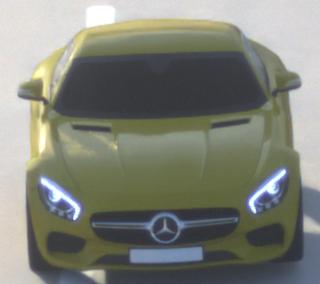
Make: Mercedes-Benz
Model: AMG GT Coupé
Detailed model: AMG GT (190) Coupé
Model produced from: 2014/10
Model produced until: 2017/01
Doors: 2
Color: yellow
Road condition: dry road
Daytime: sunrise or sunset
Contrast: low contrast